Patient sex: F
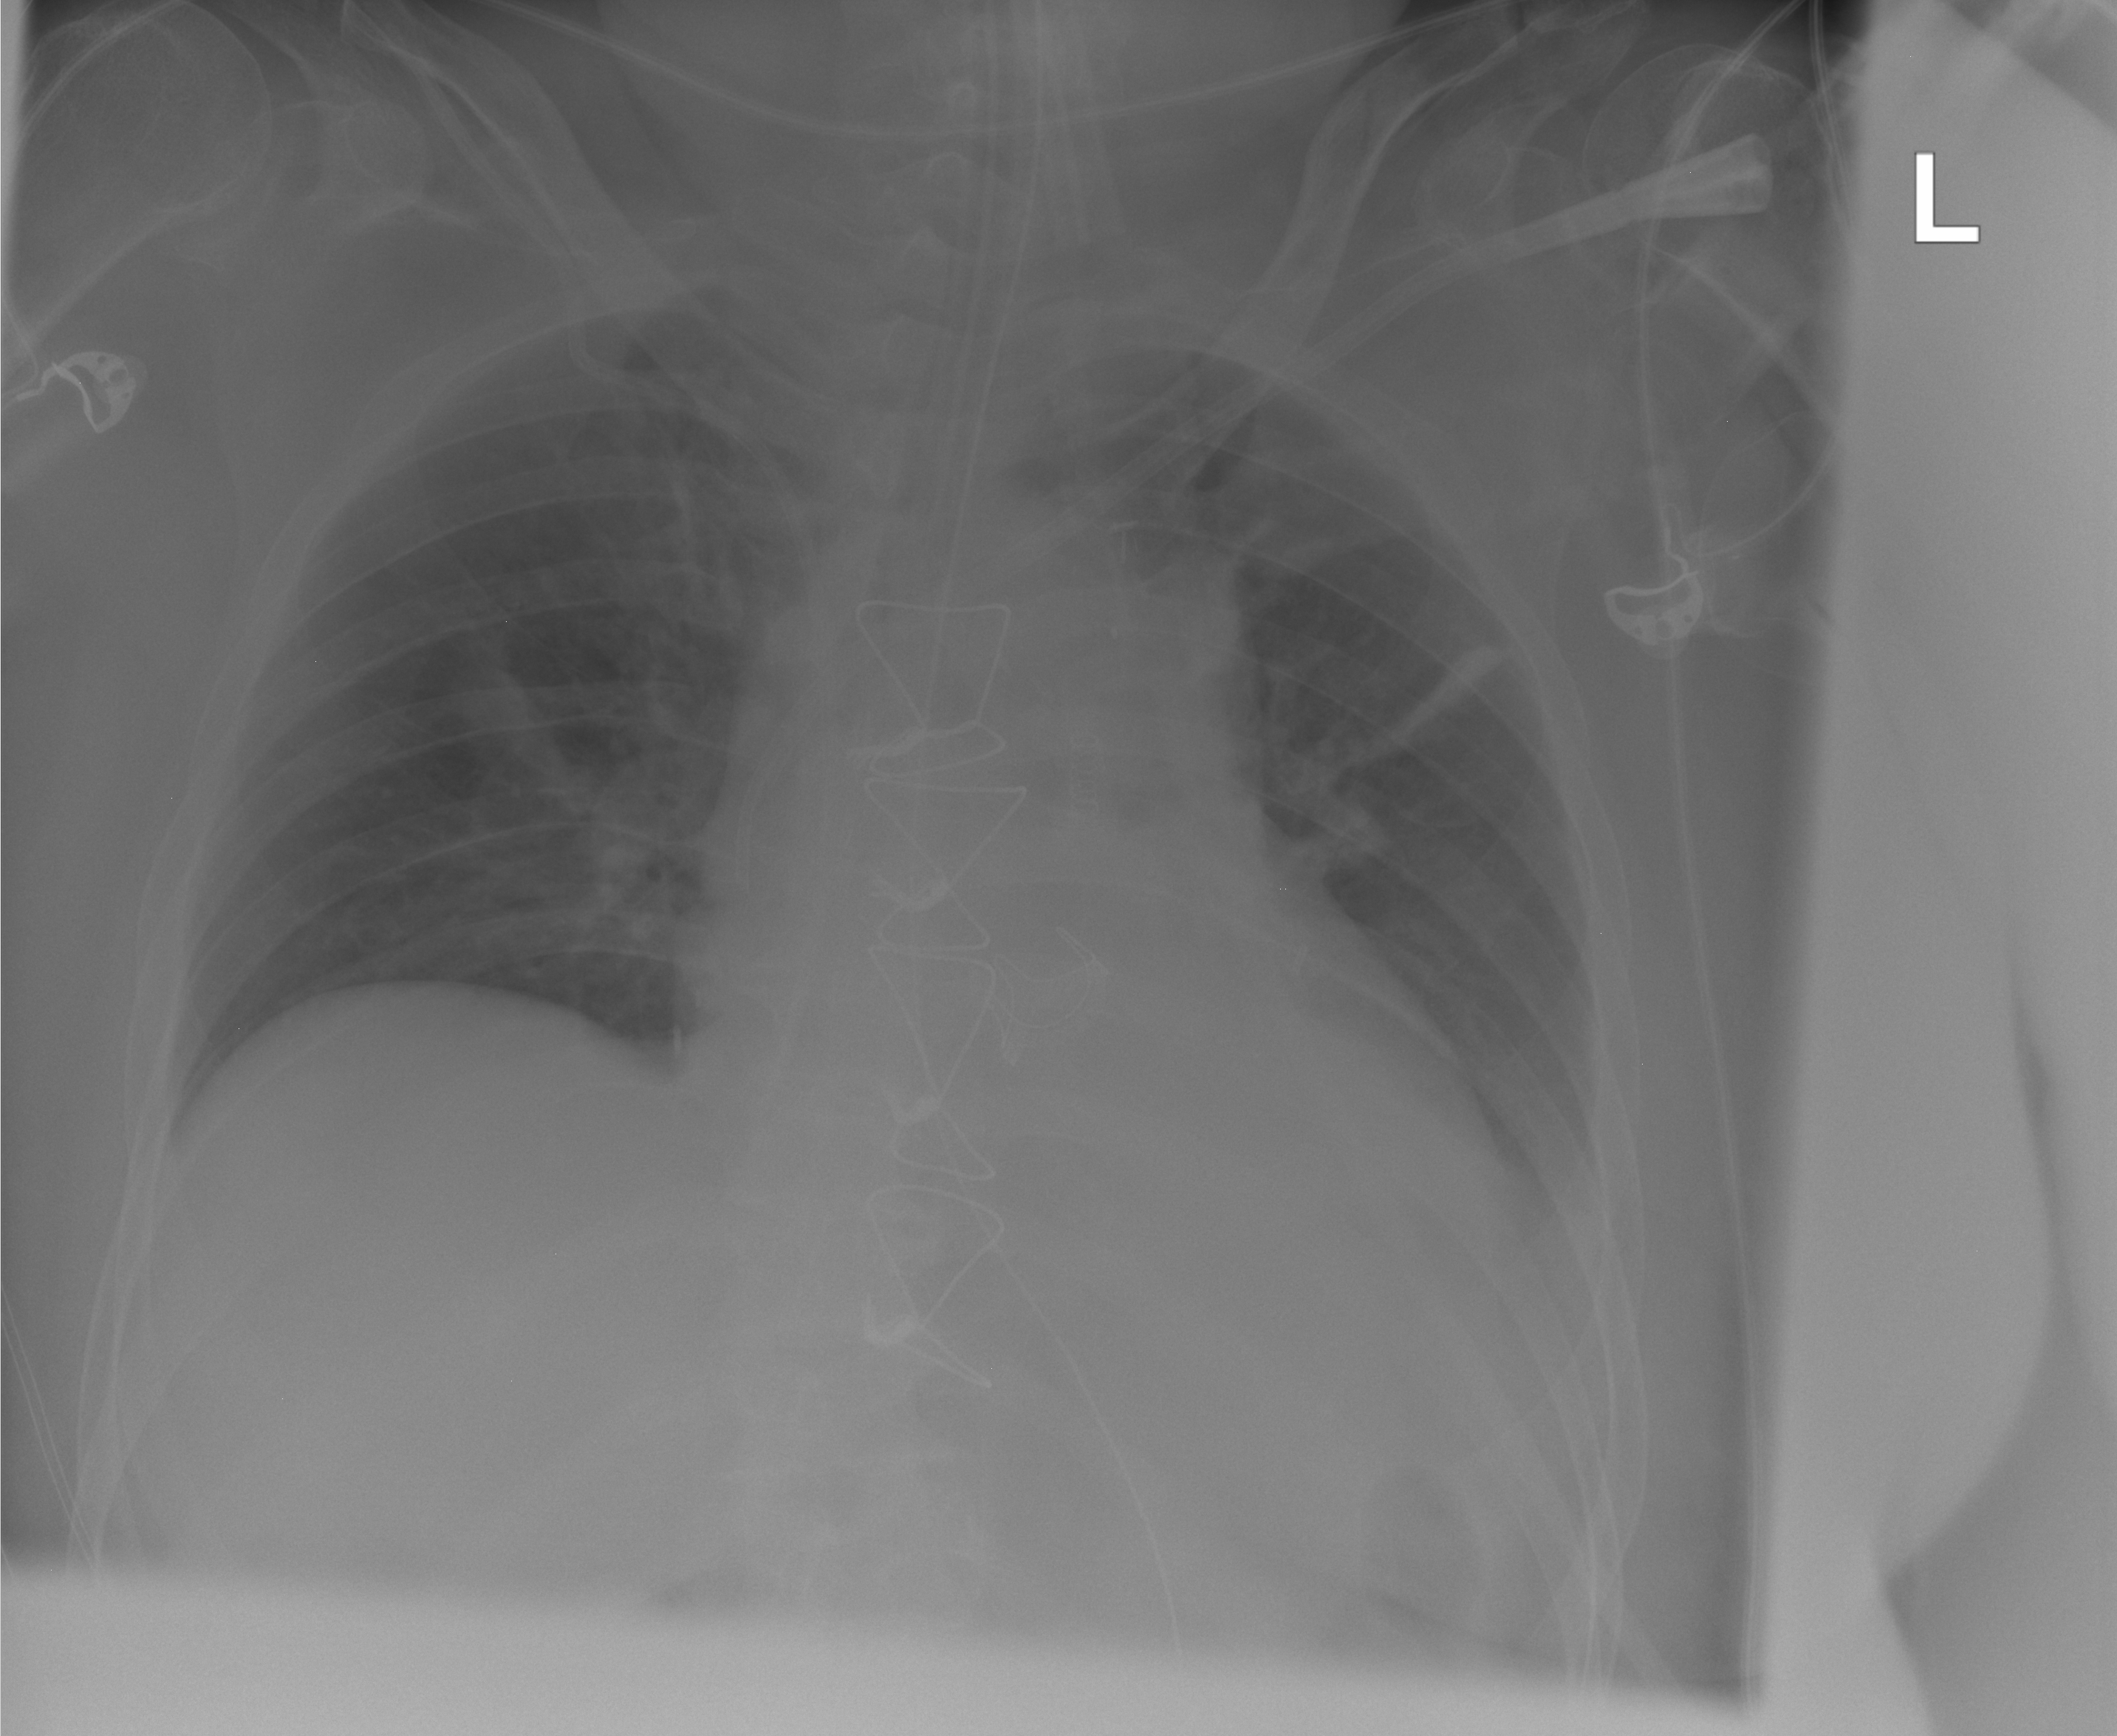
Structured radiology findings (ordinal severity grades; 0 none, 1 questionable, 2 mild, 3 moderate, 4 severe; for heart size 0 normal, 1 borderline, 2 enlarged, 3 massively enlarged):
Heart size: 0
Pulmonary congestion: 0
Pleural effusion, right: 0
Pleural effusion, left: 2
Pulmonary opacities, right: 0
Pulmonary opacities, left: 0
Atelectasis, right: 2
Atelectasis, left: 2